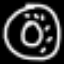
Label: donut